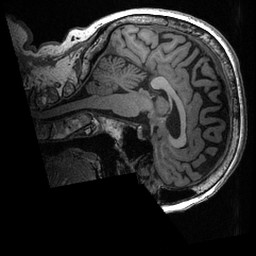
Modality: T1w
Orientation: sagittal
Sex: female
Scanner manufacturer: ge
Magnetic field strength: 3 T
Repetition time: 0.0064 s
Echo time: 0.00281 s